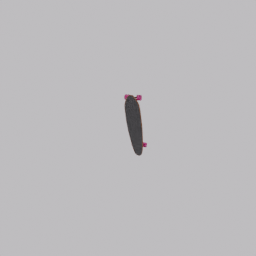
Label: mechanical